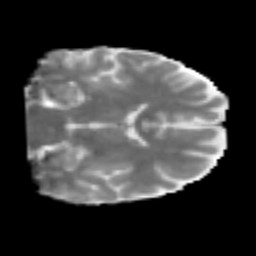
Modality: MD
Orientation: coronal
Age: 25
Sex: male
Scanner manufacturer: siemens
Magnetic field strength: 3 T
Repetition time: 2.3 s
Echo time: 0.085 s